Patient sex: M
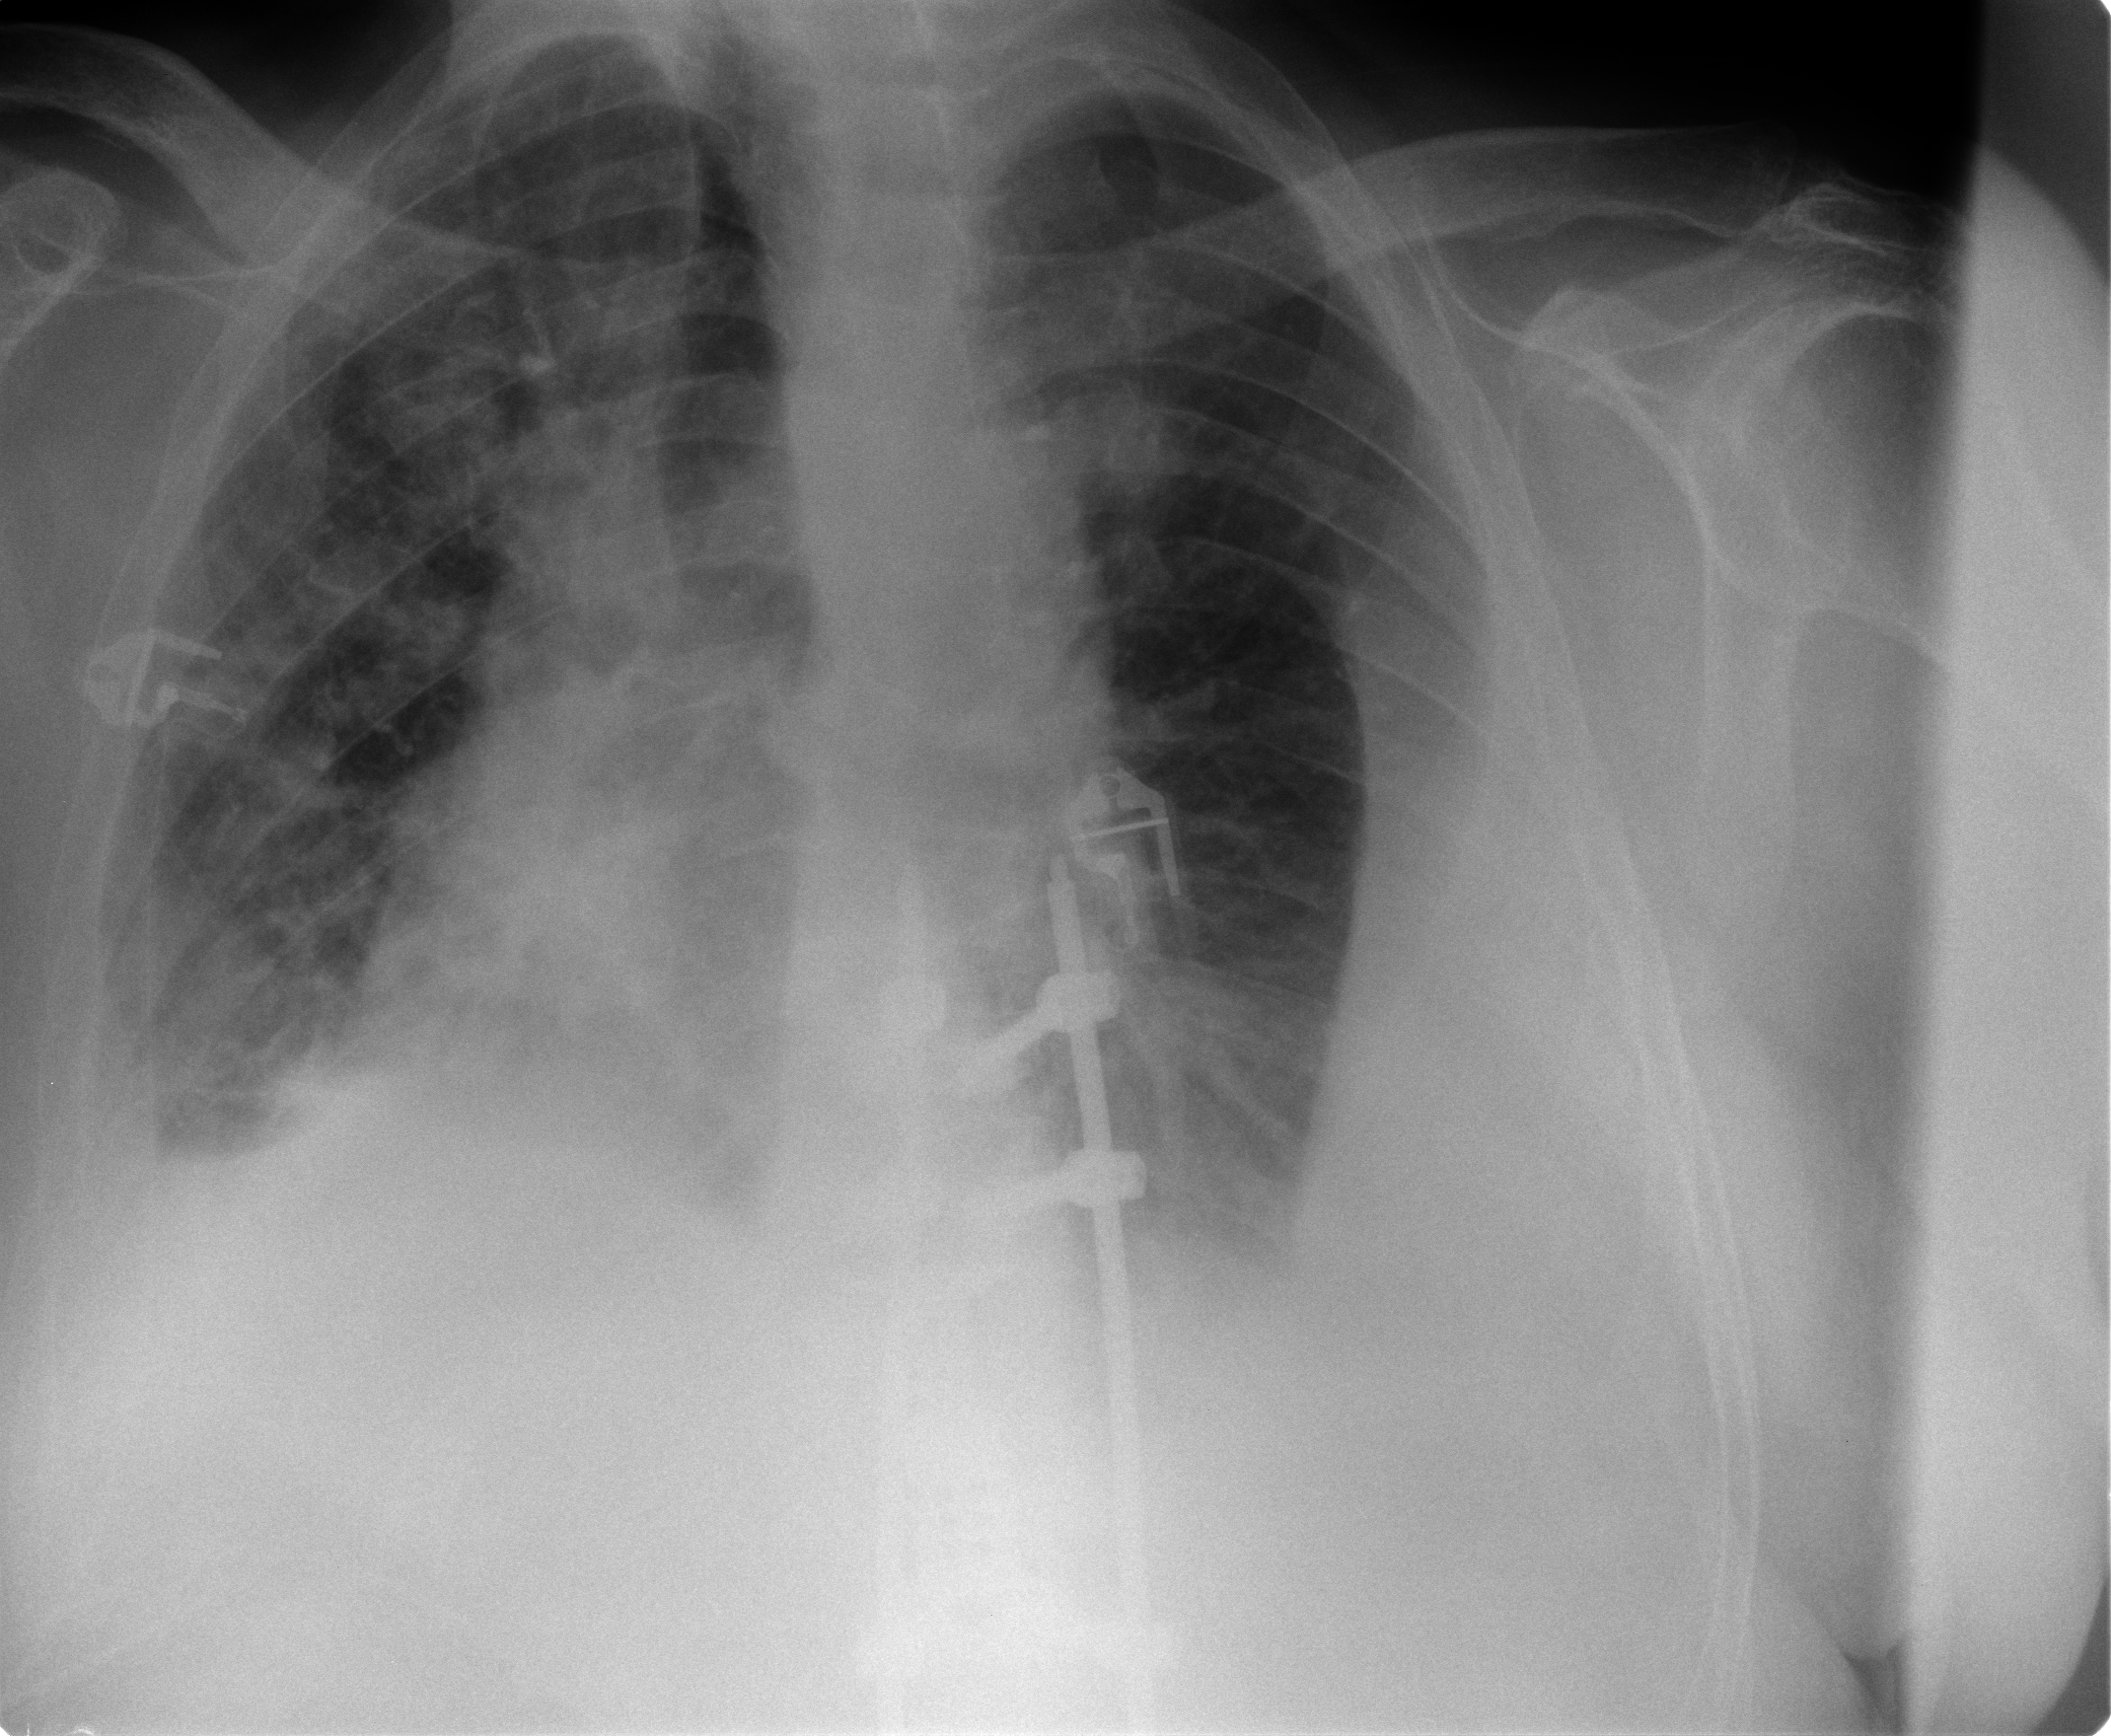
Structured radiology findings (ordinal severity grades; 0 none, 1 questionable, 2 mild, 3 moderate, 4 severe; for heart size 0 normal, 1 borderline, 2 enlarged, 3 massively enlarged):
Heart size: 2
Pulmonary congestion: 2
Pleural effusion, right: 1
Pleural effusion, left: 3
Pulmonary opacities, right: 3
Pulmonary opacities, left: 2
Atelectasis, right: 3
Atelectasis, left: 3